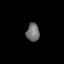
Tissue: lung
Cell type: Epithelial cells
Senescence score: 0.1882
Nuclear area (px): 233
Mean DAPI intensity: 113.146